Question: I have a scenario in MS Excel as below:
I need only the un commented / non-hashed rows listed automatically in same sheet.

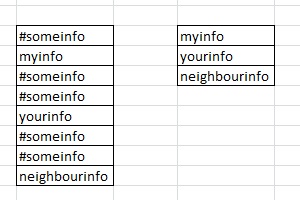
Answer: Say the data is in column A from A1 thru A20.
In B1 enter:
In B2 enter:
and copy down
In C1 enter:
and copy down
For example: